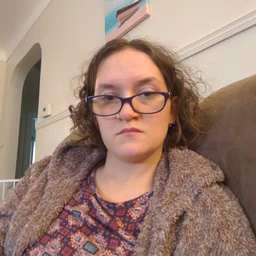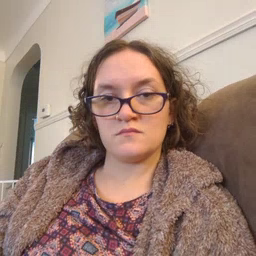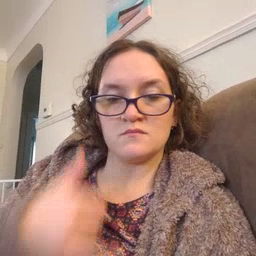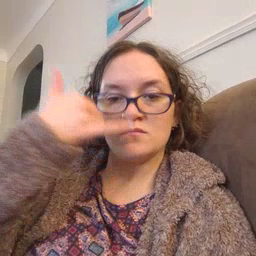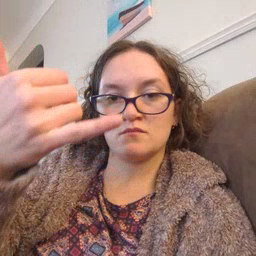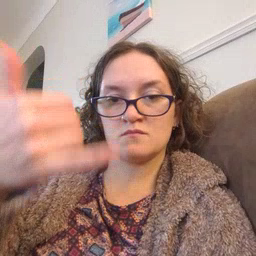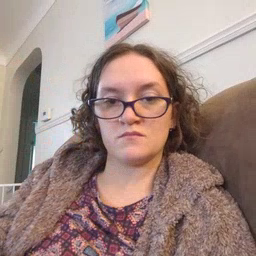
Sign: callonphone